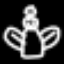
Label: angel